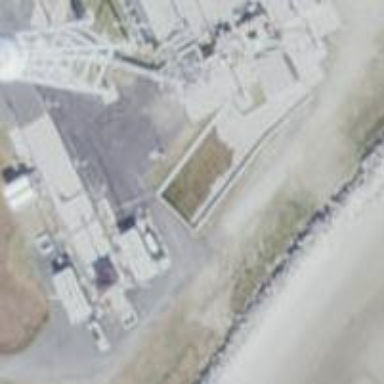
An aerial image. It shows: Mast structure.